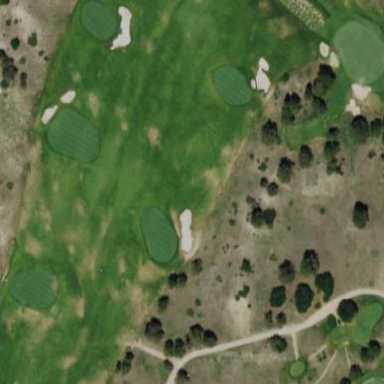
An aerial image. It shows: Grassy area designated for driving range golf.